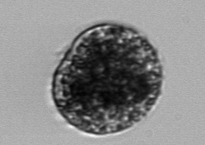
Label: Vicicitus_globosus